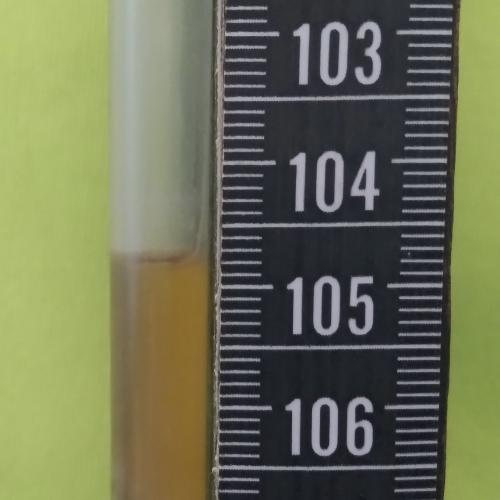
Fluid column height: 104.8 cm